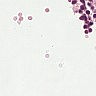
Metastatic tissue present: no